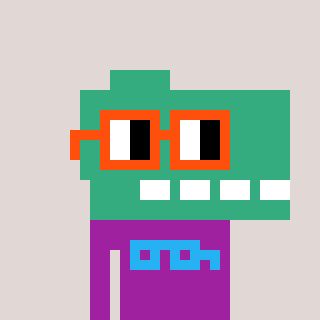
a pixel art character with square orange glasses, a dino-shaped head and a magenta-colored body on a warm background